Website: apple
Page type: order-returns
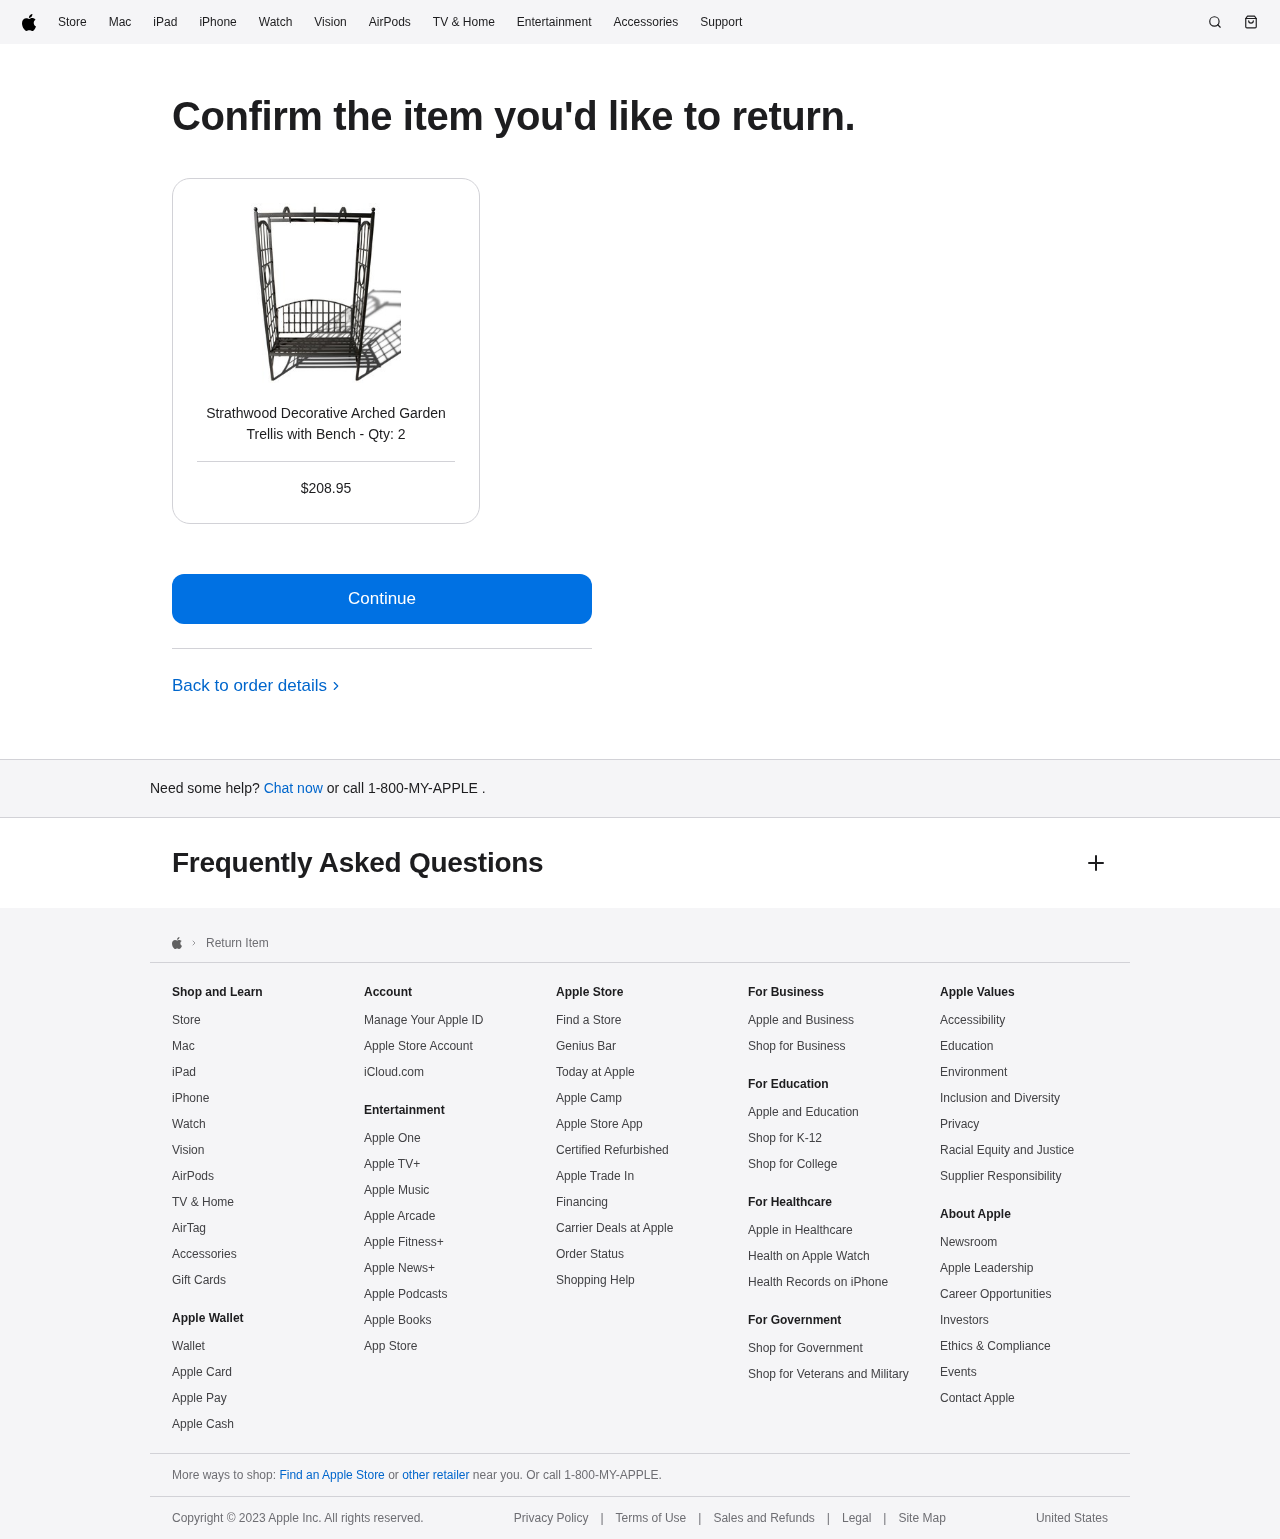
Product elements: key: PRODUCT1_NAME
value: Strathwood Decorative Arched Garden Trellis with Bench
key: PRODUCT1_PRICE
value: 208.95
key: PRODUCT1_QUANTITY
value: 2